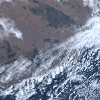
Label: cloud